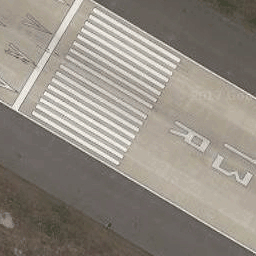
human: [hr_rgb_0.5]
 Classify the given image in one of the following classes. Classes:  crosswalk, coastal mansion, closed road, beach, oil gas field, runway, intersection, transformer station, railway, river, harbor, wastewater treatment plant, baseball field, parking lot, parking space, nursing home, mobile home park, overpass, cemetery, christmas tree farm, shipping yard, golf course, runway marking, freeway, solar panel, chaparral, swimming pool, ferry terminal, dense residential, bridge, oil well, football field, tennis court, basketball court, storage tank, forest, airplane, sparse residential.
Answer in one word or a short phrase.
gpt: runway